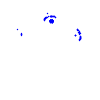
Particle: pion